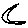
Label: moon